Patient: sex F, age 60
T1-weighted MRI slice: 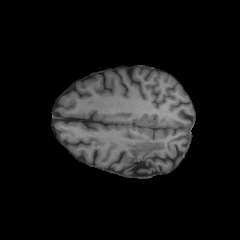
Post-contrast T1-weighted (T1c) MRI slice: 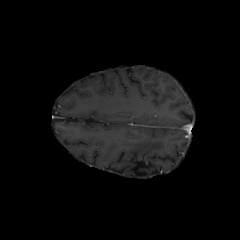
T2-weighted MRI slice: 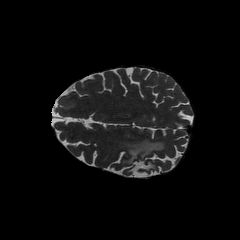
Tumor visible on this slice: yes
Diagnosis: Glioblastoma, IDH-wildtype
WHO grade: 4